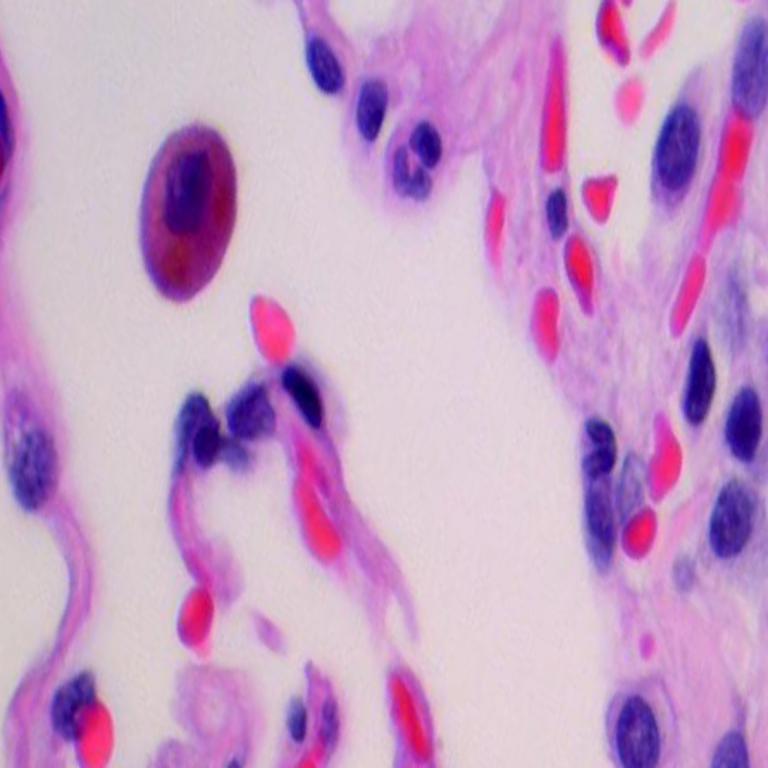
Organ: lung
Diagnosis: benign